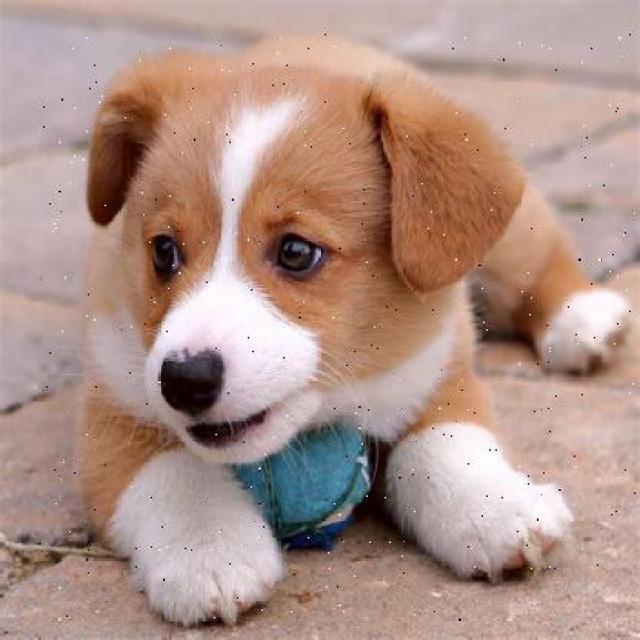
Healthy canine skin — no visible lesions, inflammation, or abnormalities. The skin and coat appear normal.